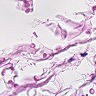
Metastatic tissue present: no